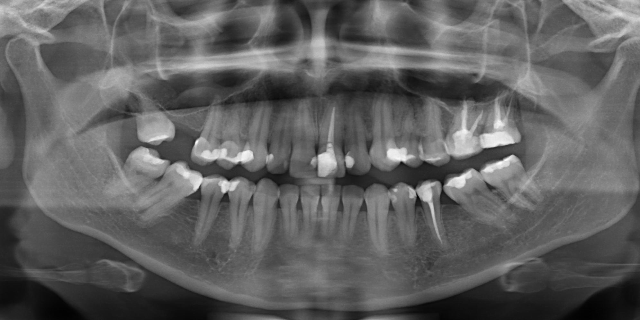
adult